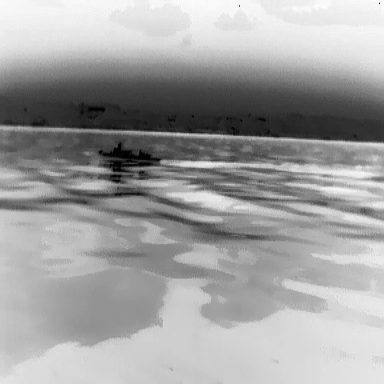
There is a warship in the infrared image.